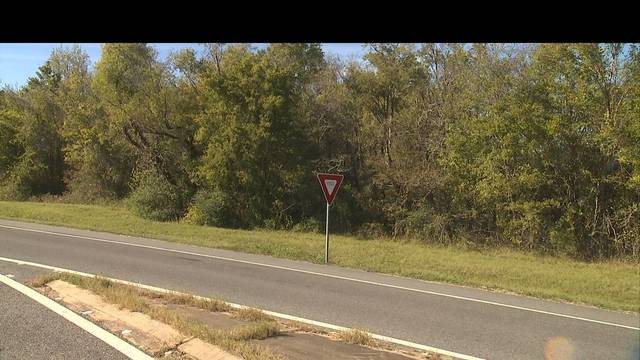
Region: United States
Coordinates: 31.381, -92.669